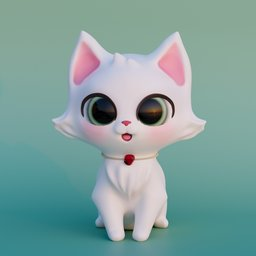
Label: decoration